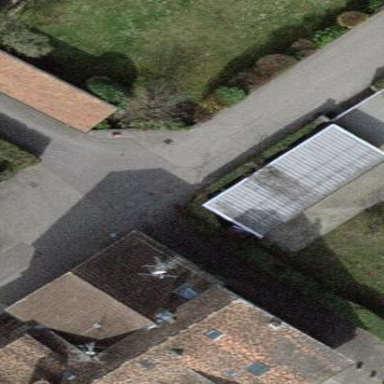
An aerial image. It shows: Shed.